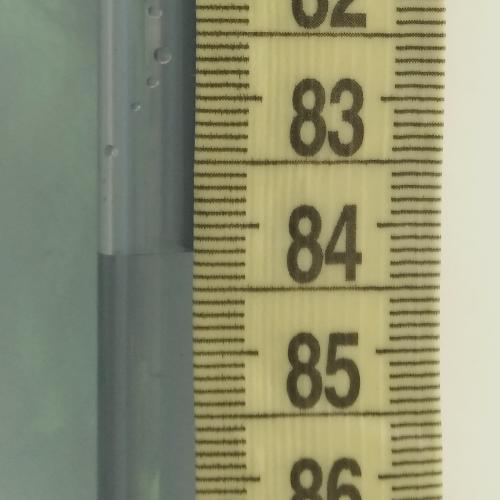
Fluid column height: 84.2 cm